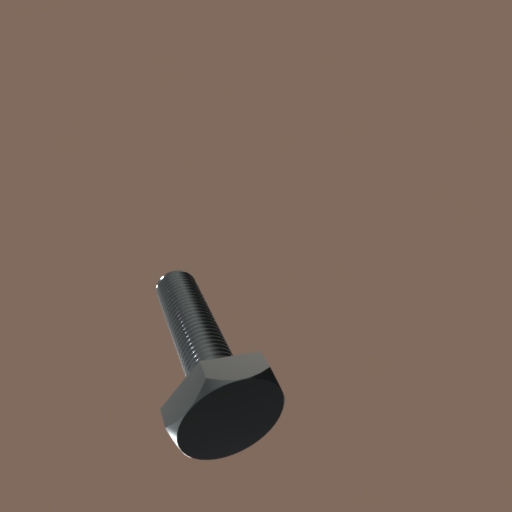
Label: bolt